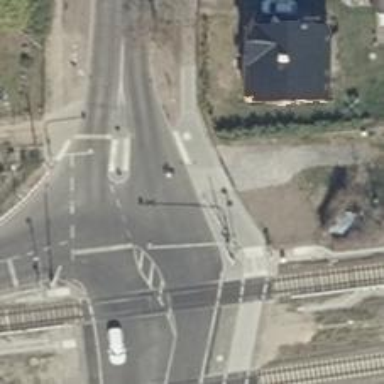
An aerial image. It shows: Unmarked crossing with pedestrian island.